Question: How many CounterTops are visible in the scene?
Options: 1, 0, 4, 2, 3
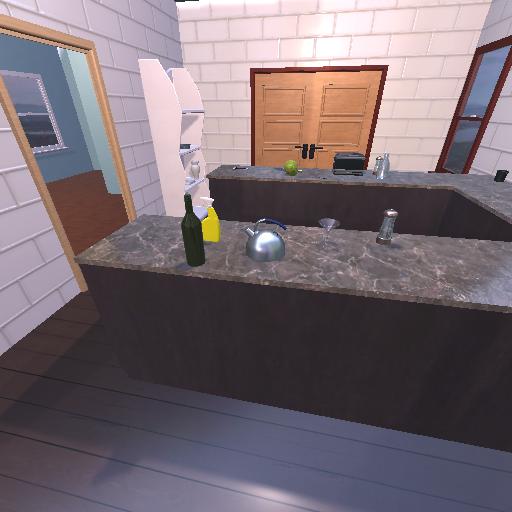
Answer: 1